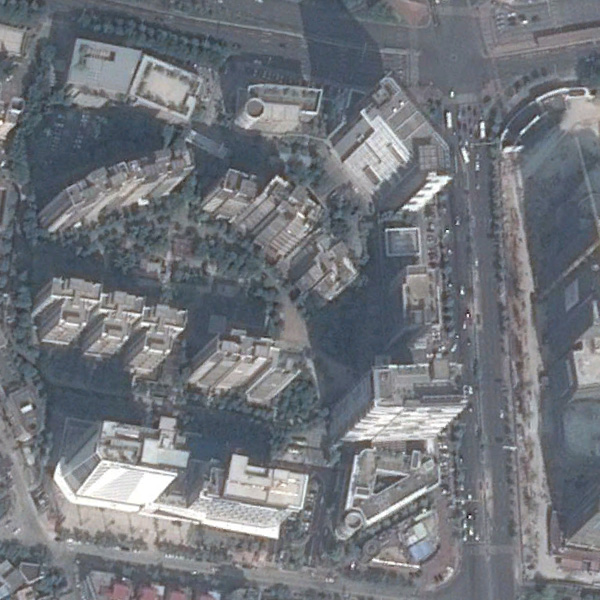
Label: Commercial